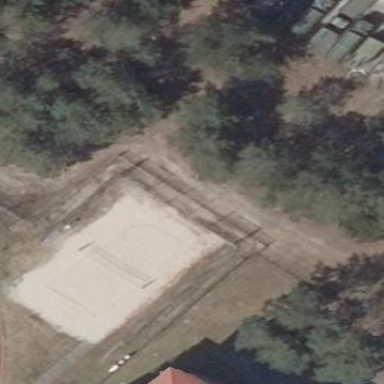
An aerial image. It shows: Beach volleyball pitch for leisure activities.